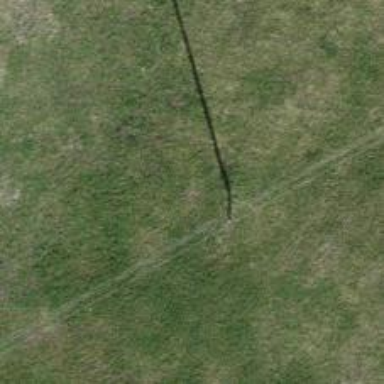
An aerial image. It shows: Power pole.